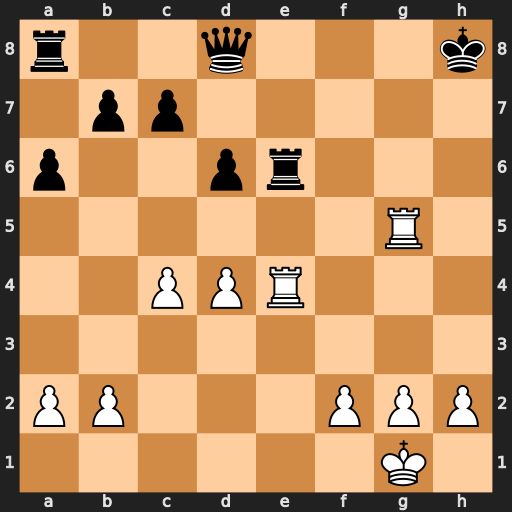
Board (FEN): r2q3k/1pp5/p2pr3/6R1/2PPR3/8/PP3PPP/6K1
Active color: w
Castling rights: -
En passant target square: -
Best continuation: Rh4+ Rh6 Rxh6#